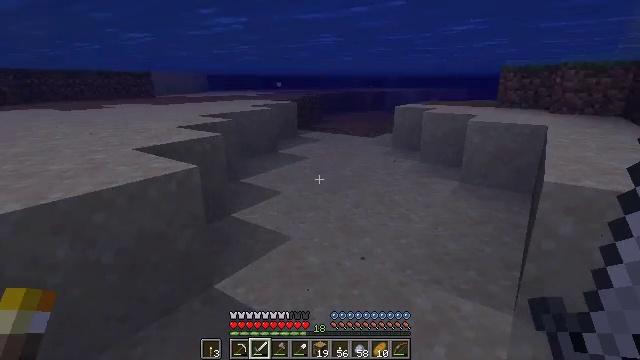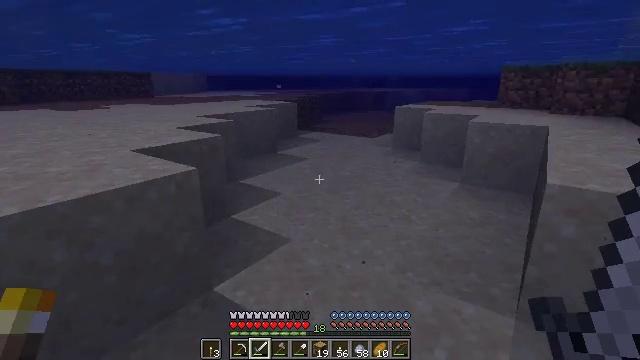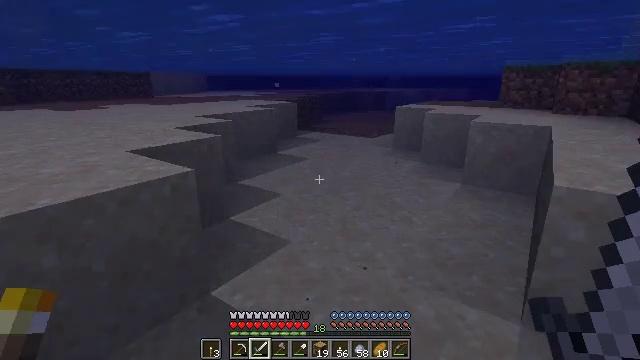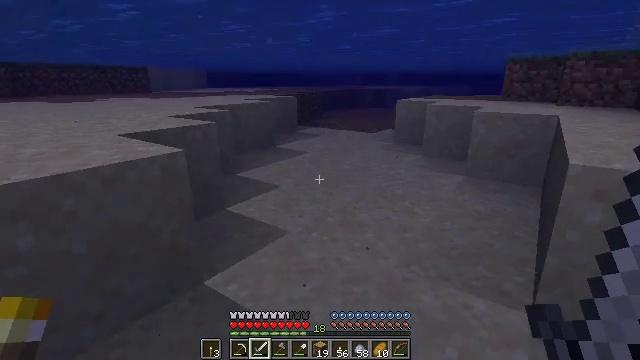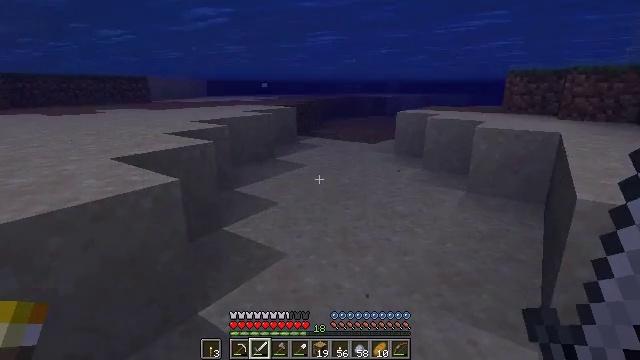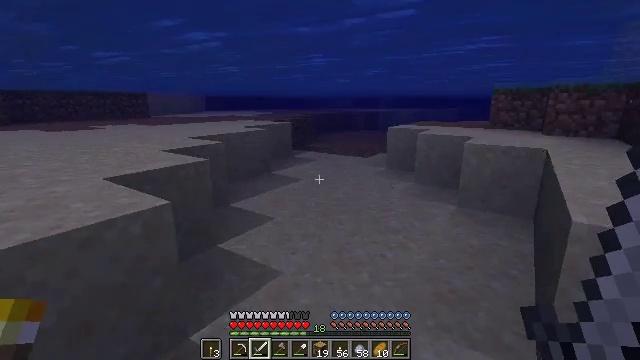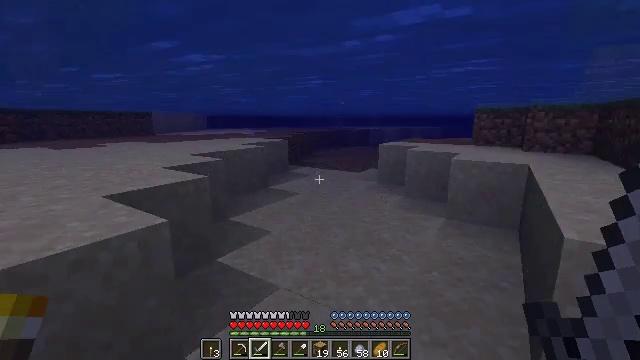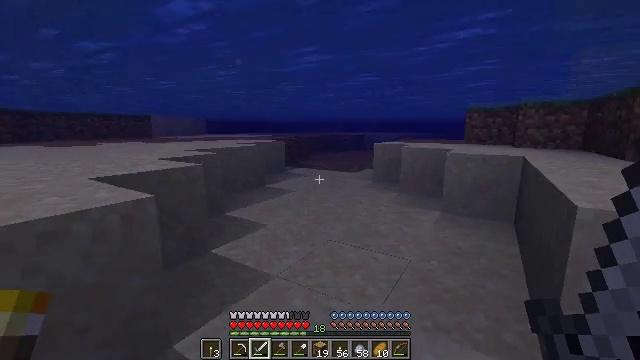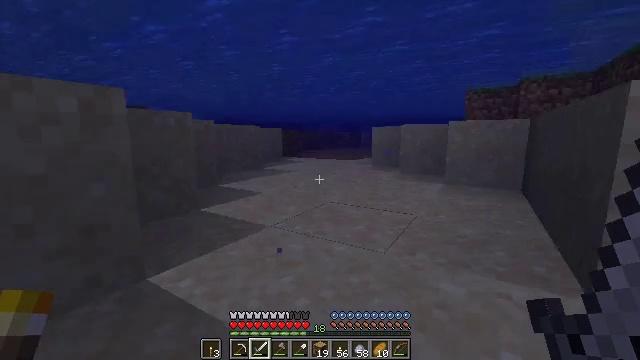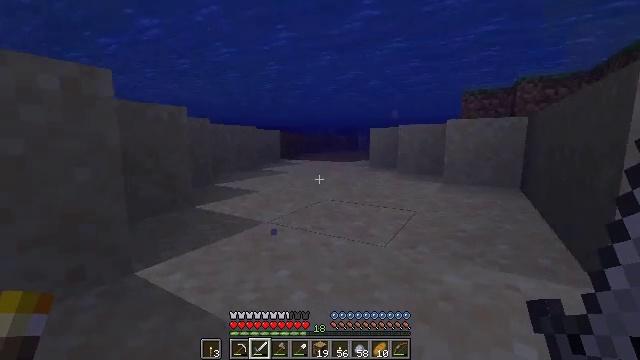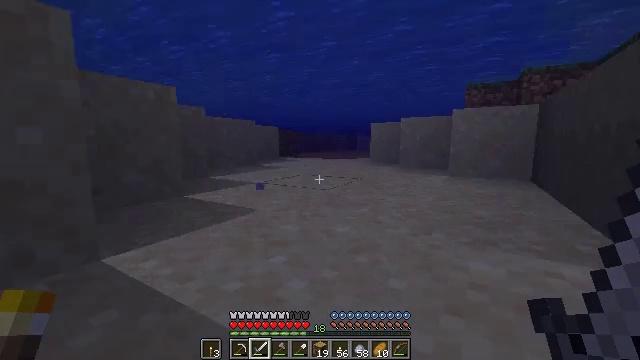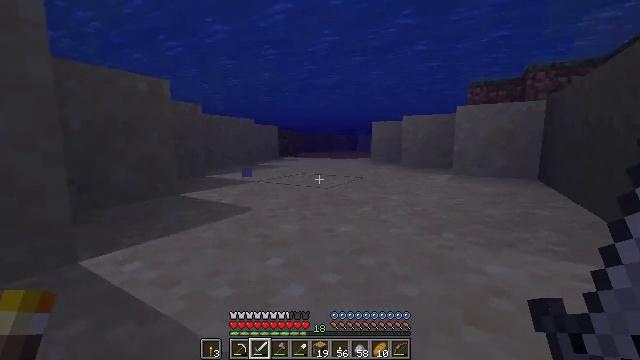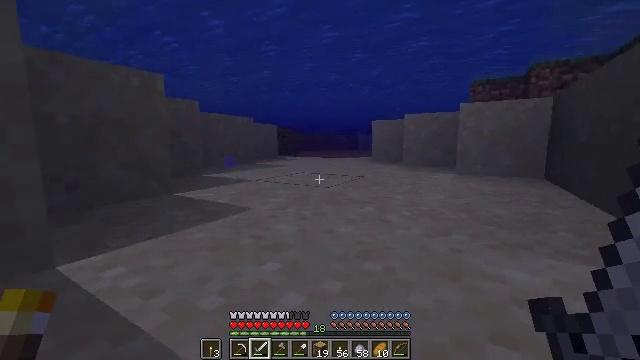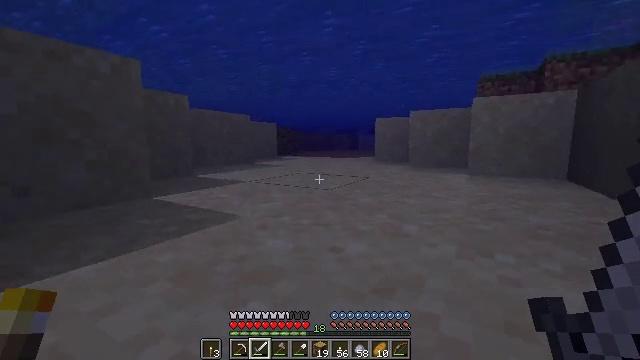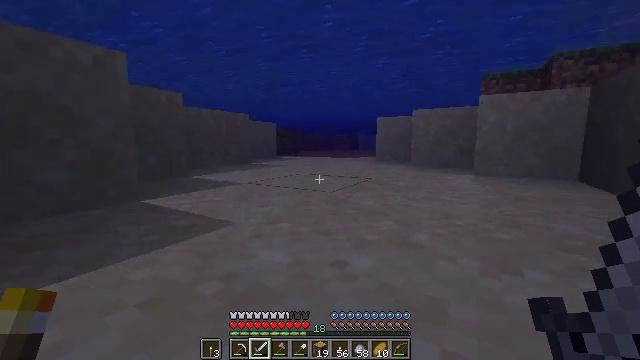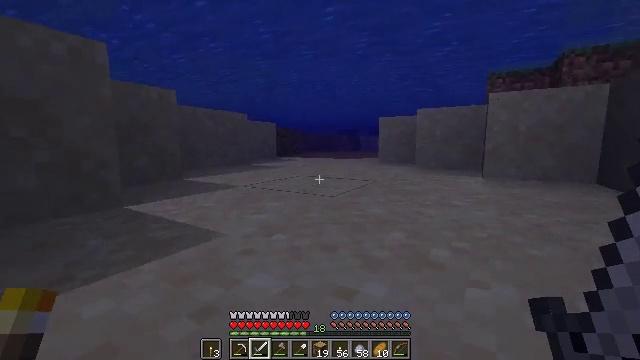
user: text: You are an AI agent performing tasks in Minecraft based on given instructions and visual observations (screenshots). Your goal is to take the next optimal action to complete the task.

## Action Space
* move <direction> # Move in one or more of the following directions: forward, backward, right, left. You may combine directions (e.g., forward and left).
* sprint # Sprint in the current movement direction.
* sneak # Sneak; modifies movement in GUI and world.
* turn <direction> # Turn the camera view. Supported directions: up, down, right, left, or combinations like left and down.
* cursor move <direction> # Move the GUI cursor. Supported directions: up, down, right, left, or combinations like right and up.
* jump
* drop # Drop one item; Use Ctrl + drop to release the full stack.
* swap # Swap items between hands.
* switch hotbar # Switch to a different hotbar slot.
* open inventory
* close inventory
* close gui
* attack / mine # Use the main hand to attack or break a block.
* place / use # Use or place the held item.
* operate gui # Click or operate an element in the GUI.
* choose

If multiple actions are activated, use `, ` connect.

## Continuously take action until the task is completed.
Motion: motion action
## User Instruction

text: Mine the clay from the riverbed.
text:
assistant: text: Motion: move forward
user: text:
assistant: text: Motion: move forward
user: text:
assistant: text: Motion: move forward
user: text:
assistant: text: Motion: move forward, sprint, turn up
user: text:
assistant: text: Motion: move forward, sprint, turn right and up
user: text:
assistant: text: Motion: move forward, sprint, turn right and up
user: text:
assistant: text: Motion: move forward, sprint, turn up
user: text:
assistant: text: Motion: move forward, sprint, turn up
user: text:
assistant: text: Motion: move forward, sprint, turn up
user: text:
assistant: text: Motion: move forward, sprint
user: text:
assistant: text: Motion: move forward, sprint
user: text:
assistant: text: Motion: move forward, sprint
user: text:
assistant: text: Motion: move forward, sprint
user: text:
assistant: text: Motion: move forward, sprint
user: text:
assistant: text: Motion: move forward, sprint
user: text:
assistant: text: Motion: move forward, sprint
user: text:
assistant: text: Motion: move forward, sprint, jump
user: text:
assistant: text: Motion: move forward, sprint, jump
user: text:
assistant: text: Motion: move forward, sprint, jump
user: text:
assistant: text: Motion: move forward, sprint, jump
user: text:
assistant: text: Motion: move forward, sprint, jump
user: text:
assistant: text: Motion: move forward, sprint, jump
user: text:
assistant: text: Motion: move forward, sprint
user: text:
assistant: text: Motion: move forward, sprint
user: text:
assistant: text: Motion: move forward, sprint
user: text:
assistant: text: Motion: move forward, sprint
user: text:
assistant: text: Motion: move forward, sprint
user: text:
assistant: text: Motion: move forward, sprint
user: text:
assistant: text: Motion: move forward, sprint
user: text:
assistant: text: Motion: move forward, sprint